RGB frame:
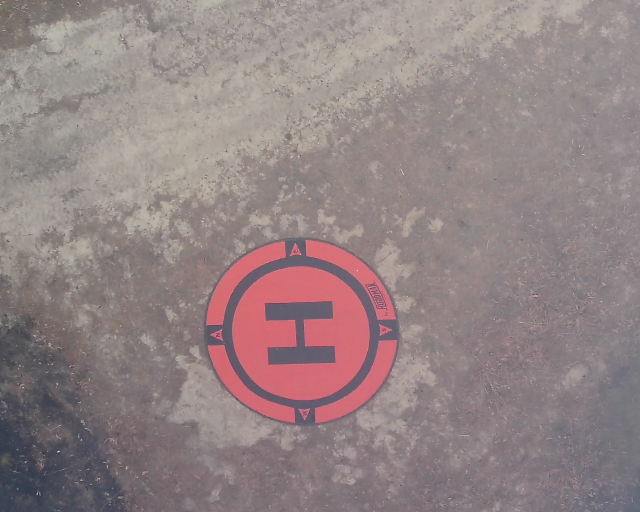
Thermal frame:
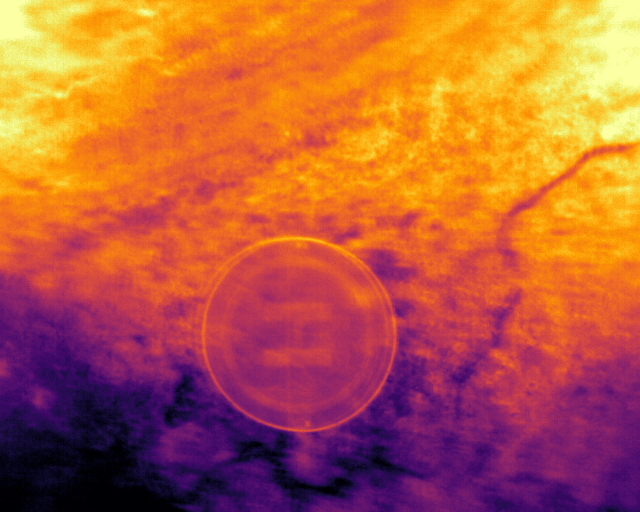
Captured: 2026-02-26 03:12:07
Pixels at or above 80 °C: 0 (fraction of frame: 0)